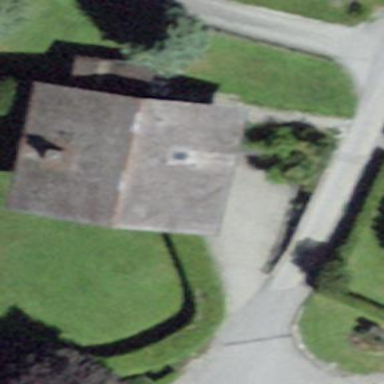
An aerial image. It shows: Detached building with gabled roof.